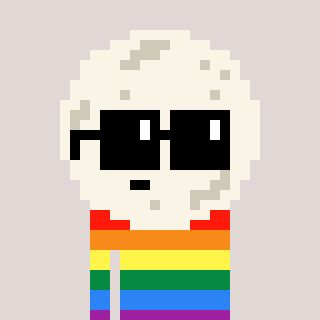
a pixel art character with square black sunglasses, a moon-shaped head and a bluegrey-colored body on a warm background